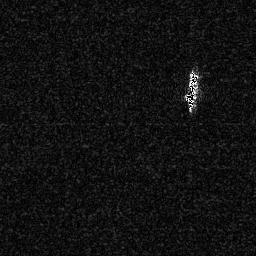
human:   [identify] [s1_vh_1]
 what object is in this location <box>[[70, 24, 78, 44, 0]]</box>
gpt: <ref>1 medium ship at the right</ref>